Question: Does Gerrit support inline comments like the way <URL> does?

Can someone help me understand that?
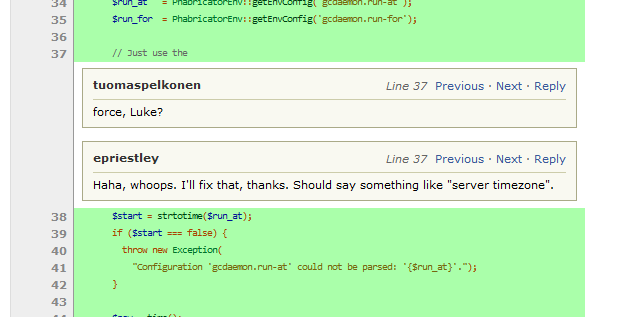
Answer: Yes of course, that is one of the key features of Gerrit. Here is a random example I quickly found on the Android Gerrit instance: <URL>